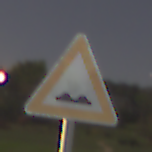
Verkehrszeichen: UnebeneFahrbahn
Umgebung: Outdoor, Nature
Tageszeit: Night
Wetter: Clear
Licht: Natural
Jahreszeit: NotSpecified
Kontrast: HighContrast